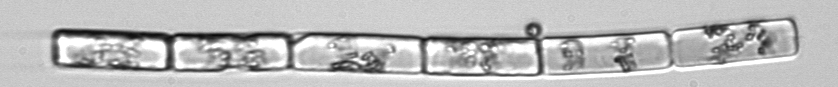
Label: Guinardia_delicatula